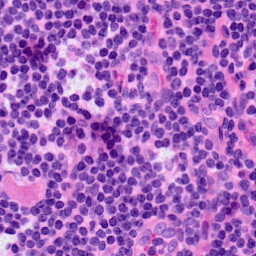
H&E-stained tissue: LymphNode